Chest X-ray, AP view. Patient: 35 years old, sex M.
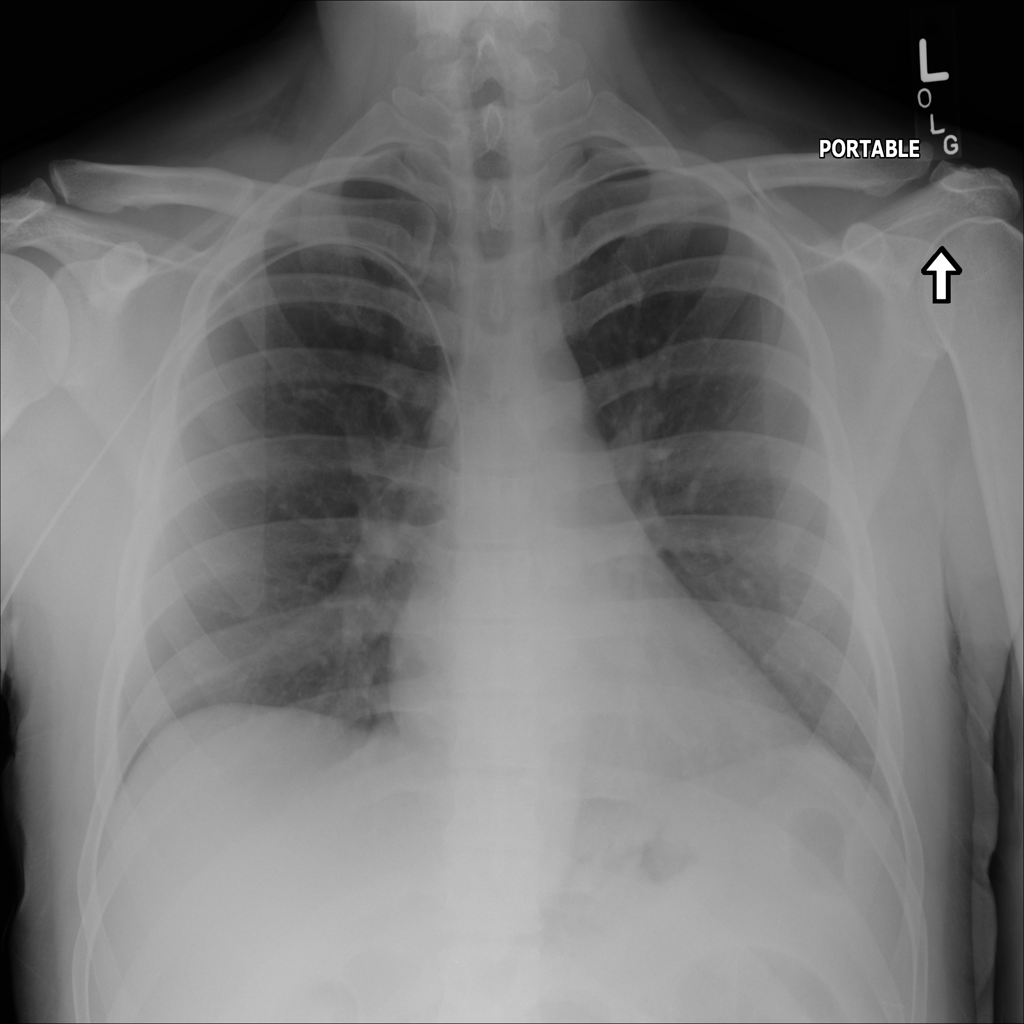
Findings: No Finding